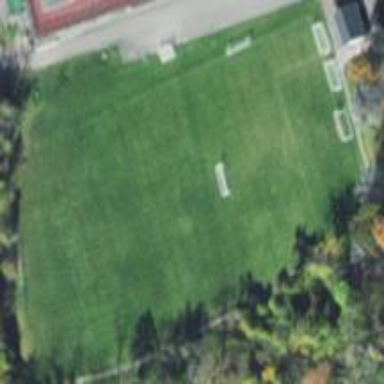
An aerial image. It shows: Field hockey pitch where players can enjoy the sport.